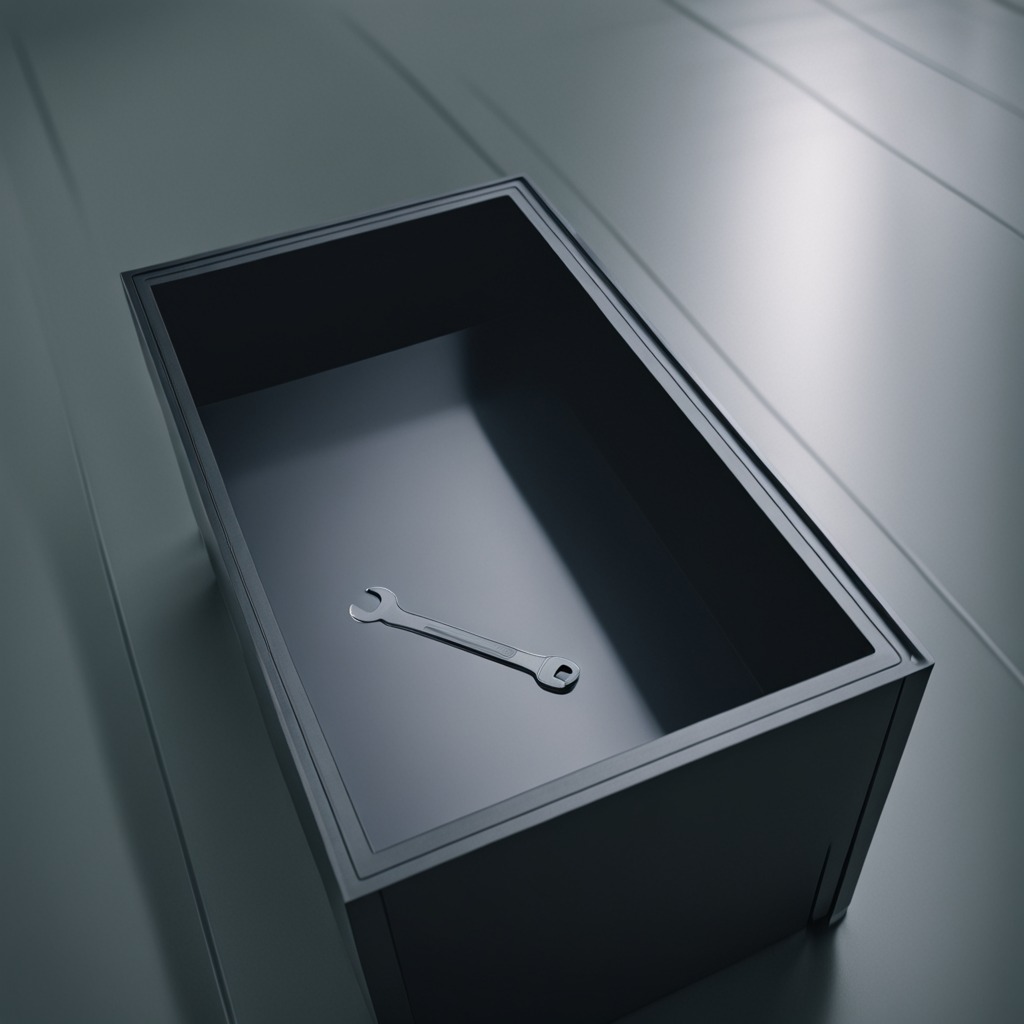
A wrench is lying on the toolbox surface in an airplane hangar workshop 8K.